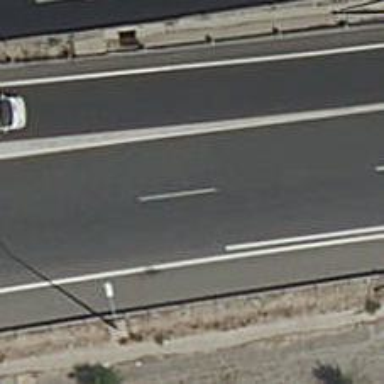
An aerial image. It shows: Motorway link.